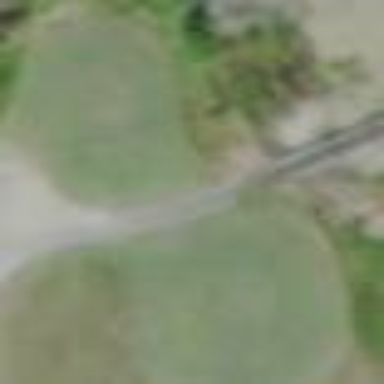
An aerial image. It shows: Area with grass used as rough in golf course.